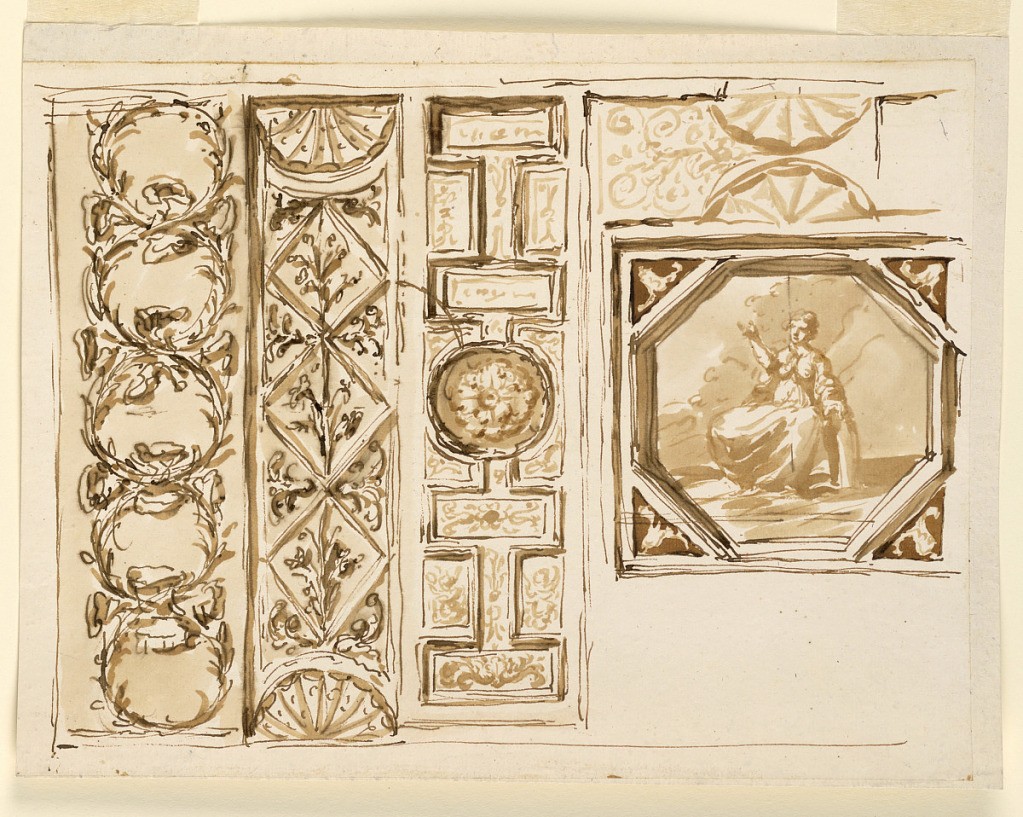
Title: Design for ceiling decoration
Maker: Giuseppe Barberi, Italian, 1746–1809
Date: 1746–1809
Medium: Pen and brown ink, brush and brown wash on off-white laid paper, lined
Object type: Drawing
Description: Design for ceiling decoration.